Question: This is an 8-digit puzzle. Find the minimum number of steps to restore it.
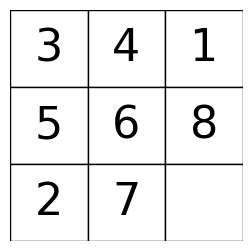
Answer: 22